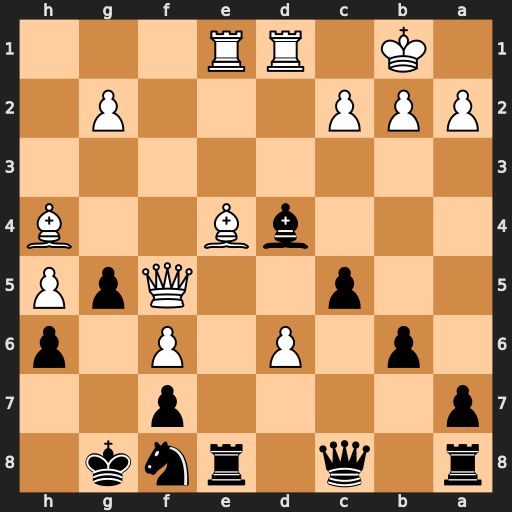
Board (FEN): r1q1rnk1/p4p2/1p1P1P1p/2p2QpP/3bB2B/8/PPP3P1/1K1RR3
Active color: b
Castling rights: -
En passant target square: -
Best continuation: Qxf5 Bxf5 gxh4